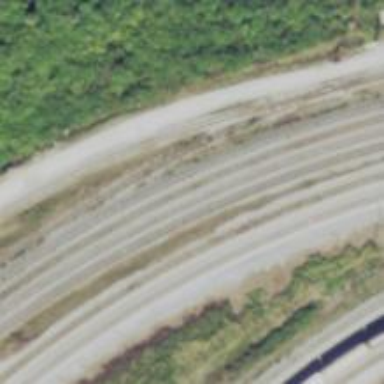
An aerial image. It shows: Railway yard used for servicing trains.